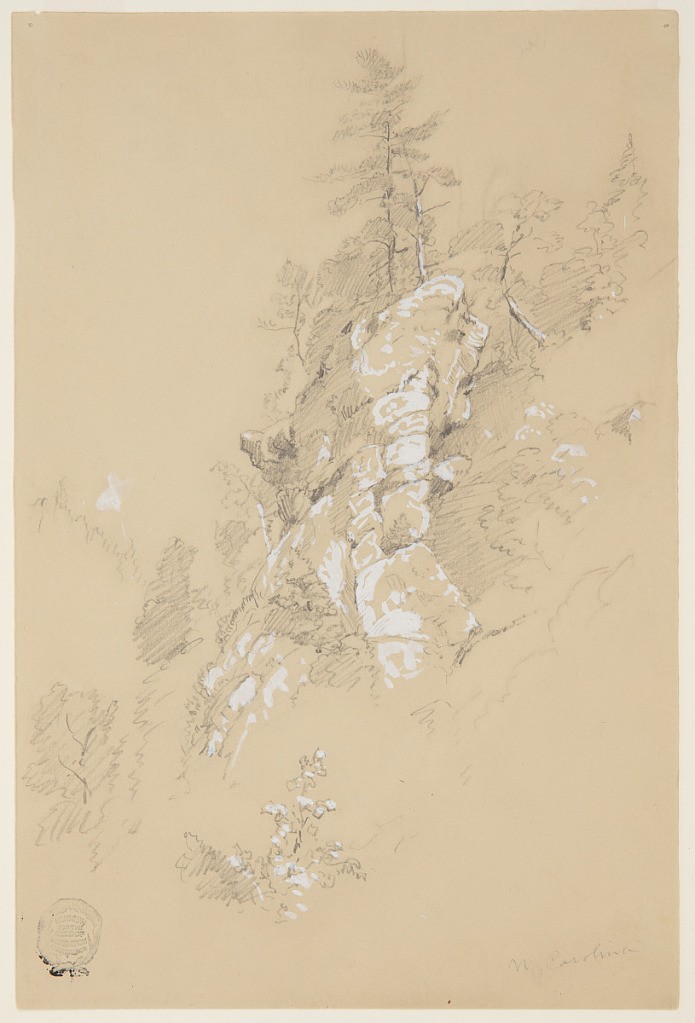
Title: Rocky Hillside, North Carolina
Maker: Frederic Edwin Church, American, 1826–1900
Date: September–October 1880
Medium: Graphite, brush and white gouache on beige wove paper
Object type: Drawing
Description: Landscape sketch showing a view of a rocky cliff in the mountains of North Carolina, near Hot Springs. Highlighted in white gouache, the cliffside has many fissures and cracks in its rocks, as well as two evergreen trees on top of it. Other trees behind are loosely rendered at upper right. At lower left, nearby foliage is visible in the foreground. In the background at left, a steep wooded hillside is faintly visible.